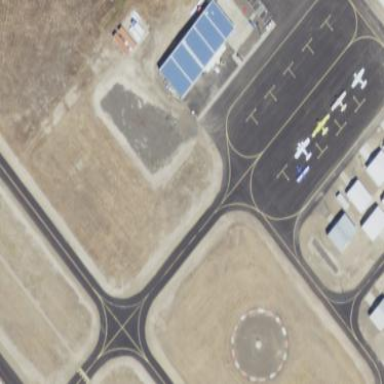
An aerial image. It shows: Apron at the airport.